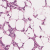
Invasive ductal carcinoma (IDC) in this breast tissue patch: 1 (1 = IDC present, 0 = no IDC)